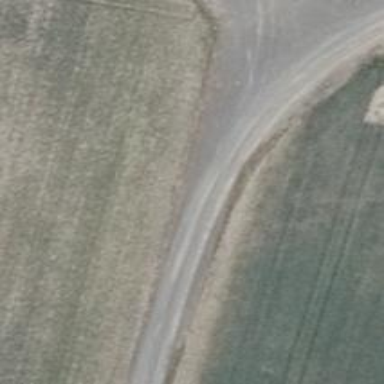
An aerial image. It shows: Track road with grade3 tracktype.